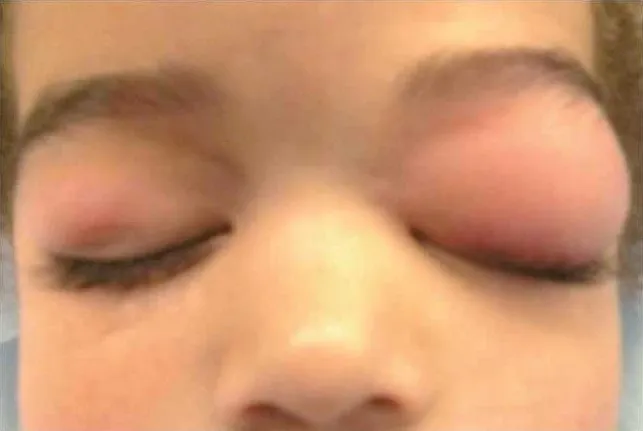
Postoperative finding of periorbital edema. The edema appears to be limited to the eyelids and is more marked in the left eye. Edema was so severe that it precluded eye opening on the left side.
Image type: medical_photograph (other_medical_photograph)